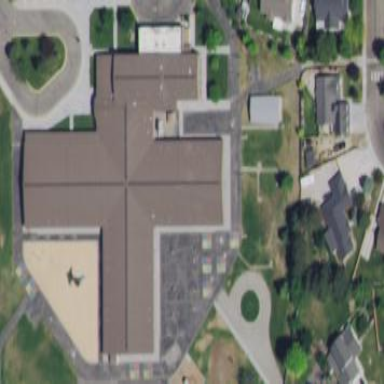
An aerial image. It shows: School building.